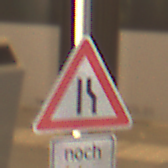
Verkehrszeichen: EinseitigVerengteFahrbahnRechts
Zusatzzeichen unten: LaengeEinerStrecke4
Umgebung: Indoor, Urban
Tageszeit: NotSpecified
Wetter: NotSpecified
Licht: Artificial
Jahreszeit: NotSpecified
Kontrast: MediumContrast